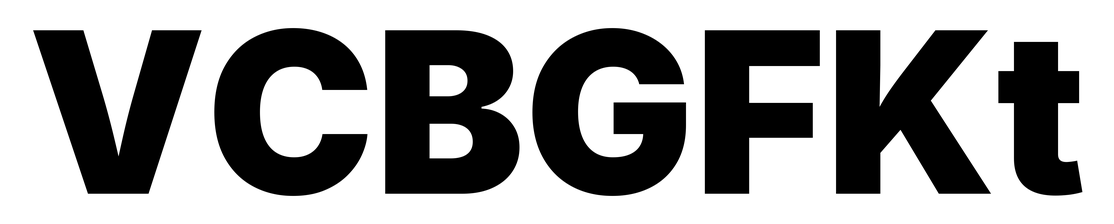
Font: Inter_Black